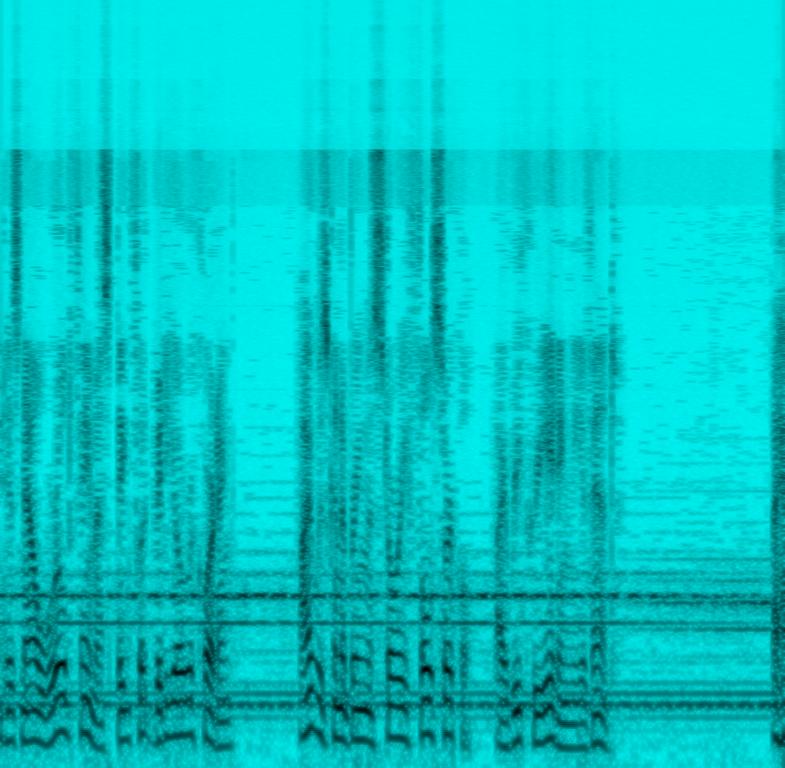
This clip features a male voice in a narrative voice. This is accompanied by a synth sound using a ring modulator effect. The voice is calming. This song can be played in a documentary movie. There is no vocal melody in this song. There are no other instruments in this clip.